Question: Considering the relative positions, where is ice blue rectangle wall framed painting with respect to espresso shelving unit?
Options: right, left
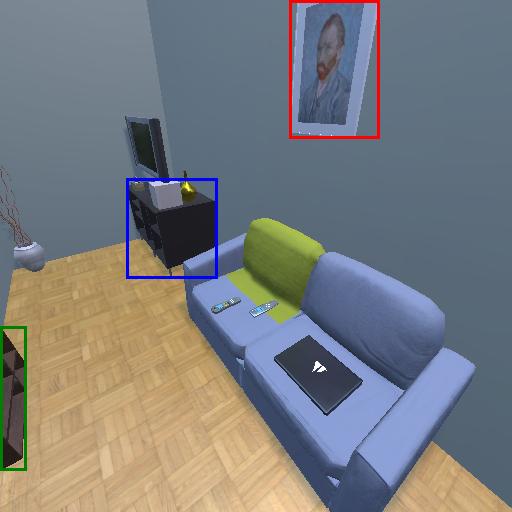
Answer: right